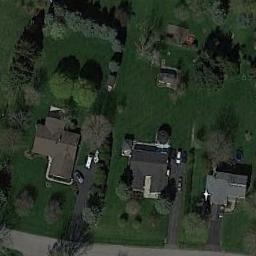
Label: medium_residential